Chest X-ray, PA view. Patient: 58 years old, sex F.
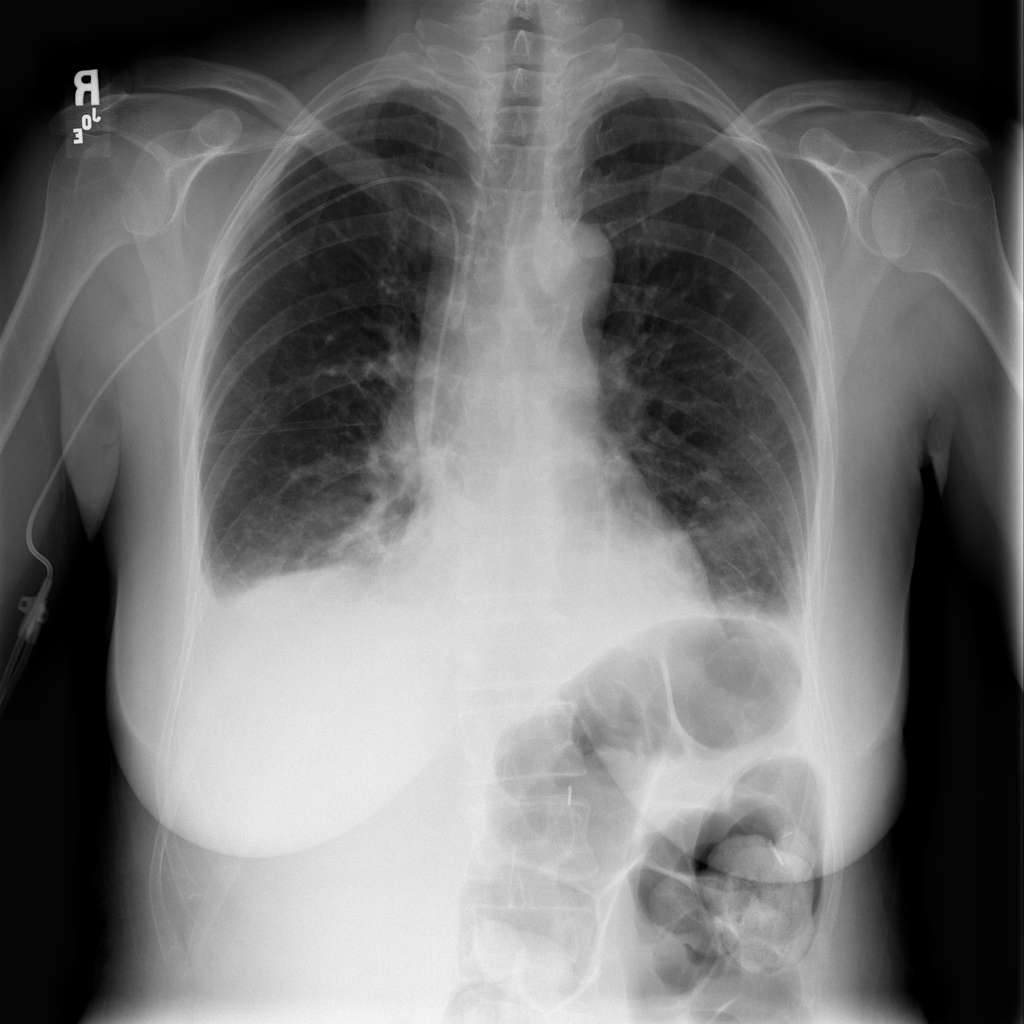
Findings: Atelectasis, Effusion